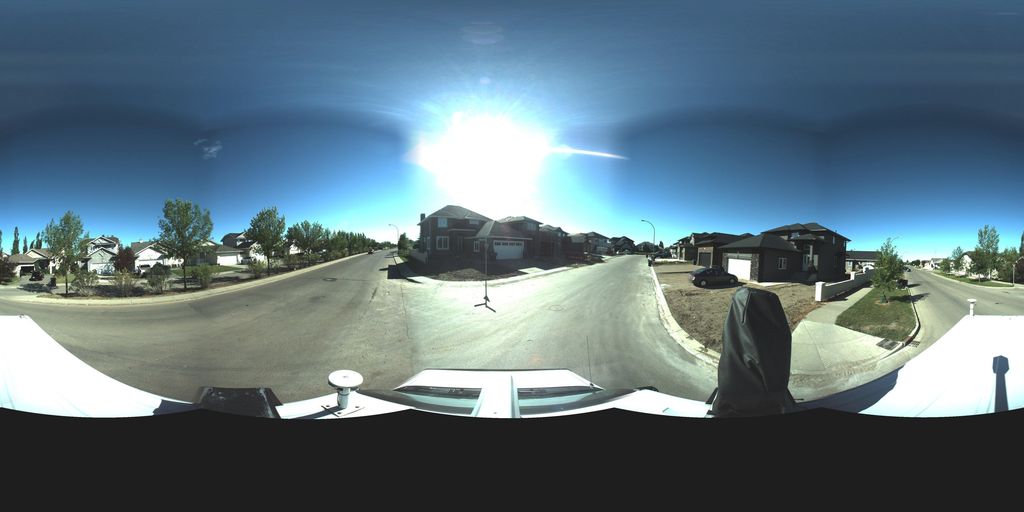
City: saskatoon